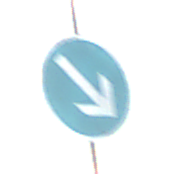
Verkehrszeichen: VorgeschriebeneVorbeifahrtRechts
Umgebung: Outdoor, Suburban
Tageszeit: SunriseSunset
Wetter: PartlyCloudy
Licht: Natural
Jahreszeit: NotSpecified
Kontrast: MediumContrast